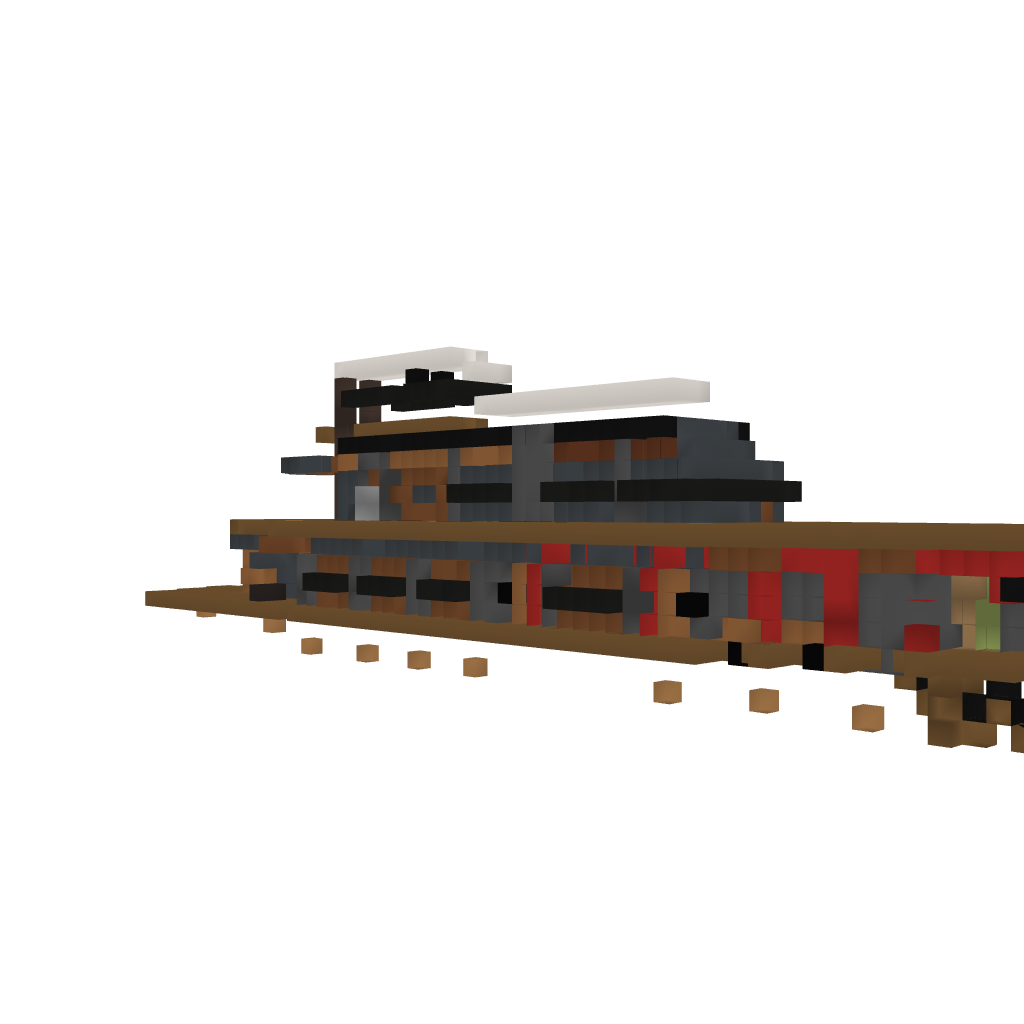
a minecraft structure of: Yacht (w/o water)